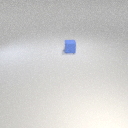
small blue rubber cube